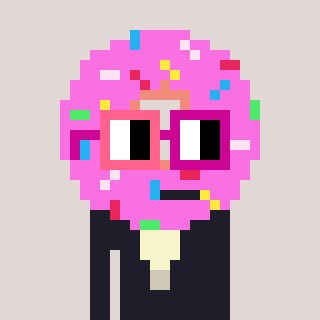
a pixel art character with square pink and red glasses, a doughnut-shaped head and a grayscale-colored body on a warm background